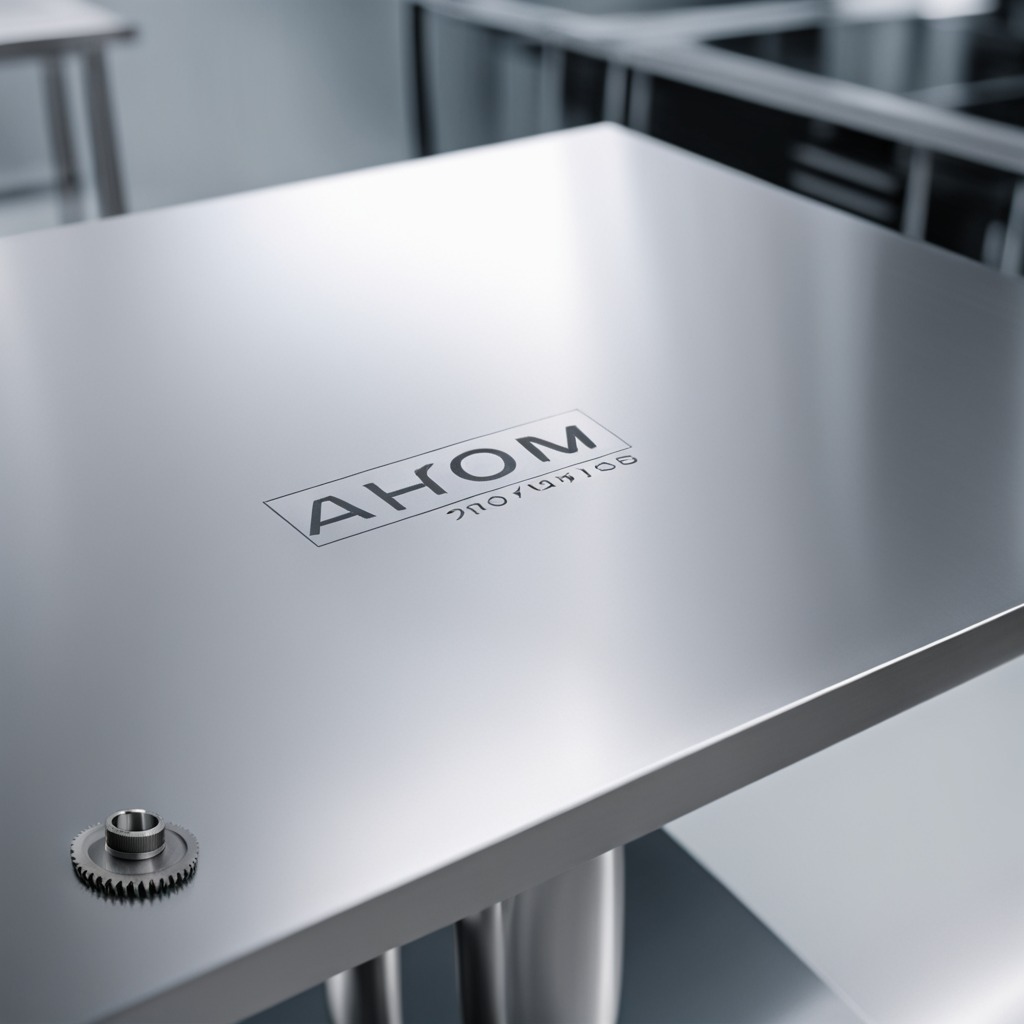
A gear with teeth is lying on the stainless steel table in a high-end prototyping lab.